Question: We are using an LG Optimus speed and are trying to obtain an image from the camera with our own activity. The Code we are using to do so is:
'''
GetImage(new PictureCallback(){
@Override
public void onPictureTaken(byte[] data, Camera camera) {
camera.startPreview();
bmp = BitmapConversion.convertBmp(data));
}
});
...
public static void GetImage(final PictureCallback jpgCallback) {
GetCamera().autoFocus(new AutoFocusCallback(){
@Override
public void onAutoFocus(boolean success, Camera camera) {
if(success)
GetCamera().takePicture(null, null, jpgCallback);
else
GetImage(jpgCallback);
}
});
}
'''
The images have a considerable worse quality than the images obatained with the native android camera app. Here are 2 example pictures, both taken with a resolution of 640x480 an magnified. As you can see the left picture taken with the native app looks "cleaner" than the right taken with our own application.

Any Ideas?
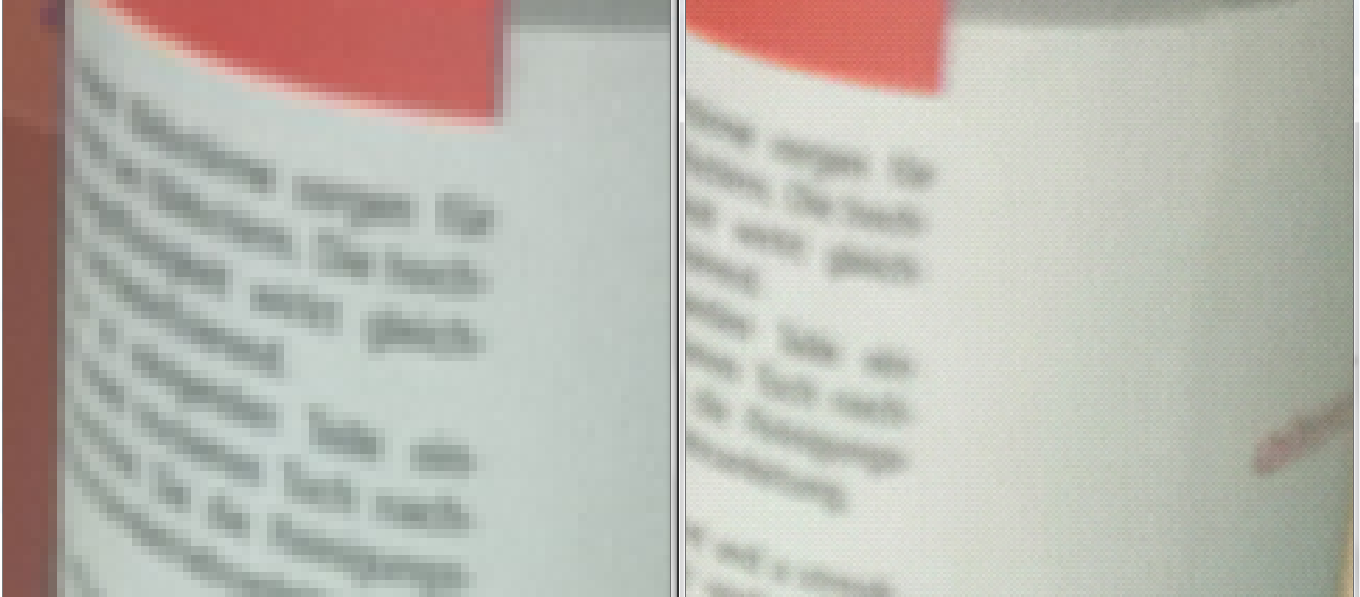
Answer: You don't know what the native app is doing in terms of configuring the camera before taking the image and post-processing after taking the image.
There are many settings available on the camera which are well documented and should be investigated.
You should also be aware that vastly different results exist on using the same method but with the slightest variation in light and focus.
Try looking into the autofocus settings and perhaps do something on autofocus callback.
When comparing the two methods make sure your camera is balanced on something rather than handheld and ensure that the distance and light levels are identical.